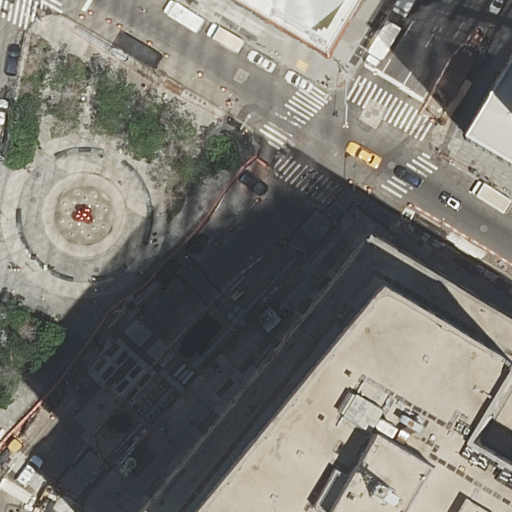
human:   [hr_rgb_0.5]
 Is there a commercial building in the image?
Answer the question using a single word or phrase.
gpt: no

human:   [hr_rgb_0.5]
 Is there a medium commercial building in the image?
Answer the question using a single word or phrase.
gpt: no

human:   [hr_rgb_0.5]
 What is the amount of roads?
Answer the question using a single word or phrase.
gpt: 3

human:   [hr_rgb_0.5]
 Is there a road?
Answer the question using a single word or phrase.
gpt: yes

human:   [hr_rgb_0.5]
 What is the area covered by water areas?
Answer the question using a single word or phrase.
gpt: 105m2

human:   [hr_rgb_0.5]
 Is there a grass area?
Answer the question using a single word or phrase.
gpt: yes

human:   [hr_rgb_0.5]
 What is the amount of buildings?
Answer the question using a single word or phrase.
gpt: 3

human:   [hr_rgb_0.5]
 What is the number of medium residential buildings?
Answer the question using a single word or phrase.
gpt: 0

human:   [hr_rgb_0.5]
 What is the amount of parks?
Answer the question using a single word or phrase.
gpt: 1

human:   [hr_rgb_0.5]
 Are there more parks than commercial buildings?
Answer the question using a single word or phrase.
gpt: yes

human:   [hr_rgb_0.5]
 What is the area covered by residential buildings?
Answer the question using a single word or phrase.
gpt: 7638m2

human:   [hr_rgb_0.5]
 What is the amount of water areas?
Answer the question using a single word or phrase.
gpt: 1

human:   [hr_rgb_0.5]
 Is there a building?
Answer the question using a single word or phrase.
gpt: yes

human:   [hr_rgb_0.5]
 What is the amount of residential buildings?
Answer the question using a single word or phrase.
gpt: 3

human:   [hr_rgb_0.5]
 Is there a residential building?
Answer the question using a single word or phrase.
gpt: yes

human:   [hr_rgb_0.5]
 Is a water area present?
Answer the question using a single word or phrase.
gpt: yes

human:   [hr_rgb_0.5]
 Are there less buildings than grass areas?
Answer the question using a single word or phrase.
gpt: yes

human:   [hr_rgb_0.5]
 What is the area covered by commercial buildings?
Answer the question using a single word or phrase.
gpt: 0m2

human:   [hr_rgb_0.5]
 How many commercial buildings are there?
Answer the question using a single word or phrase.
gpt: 0

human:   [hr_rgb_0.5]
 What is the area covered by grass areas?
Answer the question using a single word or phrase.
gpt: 395m2

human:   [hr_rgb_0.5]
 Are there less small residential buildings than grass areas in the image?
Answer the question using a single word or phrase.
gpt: yes

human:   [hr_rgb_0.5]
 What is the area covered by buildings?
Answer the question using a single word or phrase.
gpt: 7638m2

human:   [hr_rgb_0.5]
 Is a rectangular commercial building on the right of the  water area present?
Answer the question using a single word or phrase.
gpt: no

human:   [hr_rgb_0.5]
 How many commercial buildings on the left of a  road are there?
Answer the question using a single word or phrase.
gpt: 0

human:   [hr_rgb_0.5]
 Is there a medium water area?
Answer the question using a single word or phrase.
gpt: yes

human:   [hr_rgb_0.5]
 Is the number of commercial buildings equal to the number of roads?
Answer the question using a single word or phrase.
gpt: no

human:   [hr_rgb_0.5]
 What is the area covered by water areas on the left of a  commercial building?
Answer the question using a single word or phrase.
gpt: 0m2

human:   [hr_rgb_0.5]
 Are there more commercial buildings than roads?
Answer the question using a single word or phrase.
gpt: no

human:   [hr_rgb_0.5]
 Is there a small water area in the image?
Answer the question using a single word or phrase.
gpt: no

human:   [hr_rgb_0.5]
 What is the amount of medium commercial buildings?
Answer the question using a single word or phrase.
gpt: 0

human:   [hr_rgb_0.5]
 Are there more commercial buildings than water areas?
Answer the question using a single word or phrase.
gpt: no

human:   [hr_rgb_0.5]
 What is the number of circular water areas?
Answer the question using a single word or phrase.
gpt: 1

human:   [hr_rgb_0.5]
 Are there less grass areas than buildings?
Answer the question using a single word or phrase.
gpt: no

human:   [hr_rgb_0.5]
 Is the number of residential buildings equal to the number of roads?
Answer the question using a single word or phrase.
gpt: yes

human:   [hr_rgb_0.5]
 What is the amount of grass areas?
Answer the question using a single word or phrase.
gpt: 9

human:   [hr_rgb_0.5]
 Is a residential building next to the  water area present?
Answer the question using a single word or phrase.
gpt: yes

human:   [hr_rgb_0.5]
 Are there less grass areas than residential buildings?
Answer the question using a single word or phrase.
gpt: no

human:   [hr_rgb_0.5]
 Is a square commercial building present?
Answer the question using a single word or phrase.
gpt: no

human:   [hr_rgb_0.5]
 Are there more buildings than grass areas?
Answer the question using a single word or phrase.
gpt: no

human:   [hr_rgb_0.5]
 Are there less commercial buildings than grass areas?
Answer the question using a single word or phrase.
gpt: yes

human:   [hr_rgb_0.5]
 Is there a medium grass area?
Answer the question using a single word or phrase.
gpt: no

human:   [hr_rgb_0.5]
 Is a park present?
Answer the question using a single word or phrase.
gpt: yes

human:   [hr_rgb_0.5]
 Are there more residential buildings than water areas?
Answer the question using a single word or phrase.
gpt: yes

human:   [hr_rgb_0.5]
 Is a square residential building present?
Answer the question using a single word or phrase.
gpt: no

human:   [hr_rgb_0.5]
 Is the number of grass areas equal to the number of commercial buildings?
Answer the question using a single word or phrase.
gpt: no

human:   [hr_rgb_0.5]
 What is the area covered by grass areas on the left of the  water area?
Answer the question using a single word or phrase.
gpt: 186m2

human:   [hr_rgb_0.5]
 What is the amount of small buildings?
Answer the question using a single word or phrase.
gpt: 0

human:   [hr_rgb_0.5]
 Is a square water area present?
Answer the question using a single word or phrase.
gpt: yes

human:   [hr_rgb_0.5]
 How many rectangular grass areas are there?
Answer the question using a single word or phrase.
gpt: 9

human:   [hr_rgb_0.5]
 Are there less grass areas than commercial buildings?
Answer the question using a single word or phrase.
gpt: no

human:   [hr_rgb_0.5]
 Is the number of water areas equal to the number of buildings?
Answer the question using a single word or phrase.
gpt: no

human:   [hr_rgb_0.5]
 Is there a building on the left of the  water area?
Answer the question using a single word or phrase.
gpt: no

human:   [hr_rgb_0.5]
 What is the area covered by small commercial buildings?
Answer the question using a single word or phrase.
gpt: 0m2

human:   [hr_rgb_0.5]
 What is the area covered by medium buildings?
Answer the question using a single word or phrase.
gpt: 0m2

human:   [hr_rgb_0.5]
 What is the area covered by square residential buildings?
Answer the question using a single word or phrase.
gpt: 0m2

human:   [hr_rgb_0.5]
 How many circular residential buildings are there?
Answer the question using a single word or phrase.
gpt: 0

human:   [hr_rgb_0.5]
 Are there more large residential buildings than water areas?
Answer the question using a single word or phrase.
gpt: yes

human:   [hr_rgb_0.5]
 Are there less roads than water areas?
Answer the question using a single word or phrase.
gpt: no

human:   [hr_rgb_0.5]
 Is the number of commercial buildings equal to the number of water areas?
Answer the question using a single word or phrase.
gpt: no

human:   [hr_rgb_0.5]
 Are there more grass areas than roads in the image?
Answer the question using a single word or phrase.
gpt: yes

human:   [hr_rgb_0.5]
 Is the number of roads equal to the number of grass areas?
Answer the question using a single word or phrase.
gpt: no

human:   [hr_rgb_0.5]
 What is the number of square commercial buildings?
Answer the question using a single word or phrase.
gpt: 0

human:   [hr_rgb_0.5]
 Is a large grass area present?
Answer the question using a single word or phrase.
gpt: no

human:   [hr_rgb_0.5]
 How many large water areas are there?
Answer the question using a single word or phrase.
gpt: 0